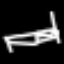
Label: bed